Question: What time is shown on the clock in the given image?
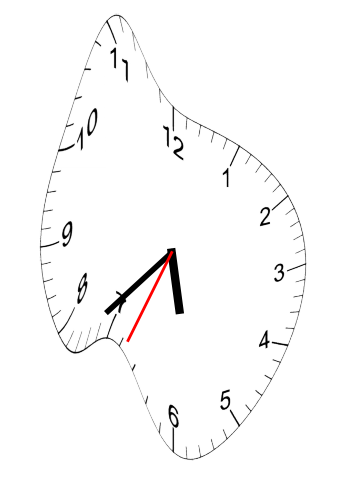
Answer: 05:37:34